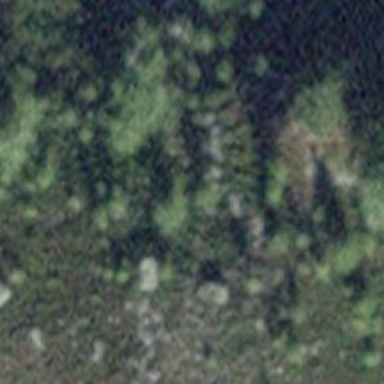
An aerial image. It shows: Forest area.